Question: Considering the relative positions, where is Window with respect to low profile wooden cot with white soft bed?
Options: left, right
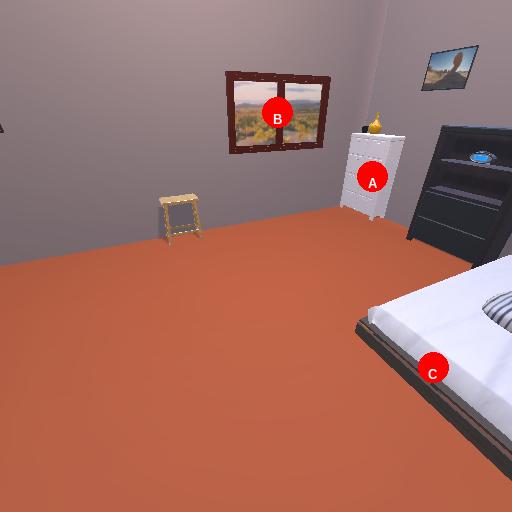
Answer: left